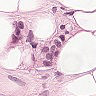
Metastatic tissue present: yes